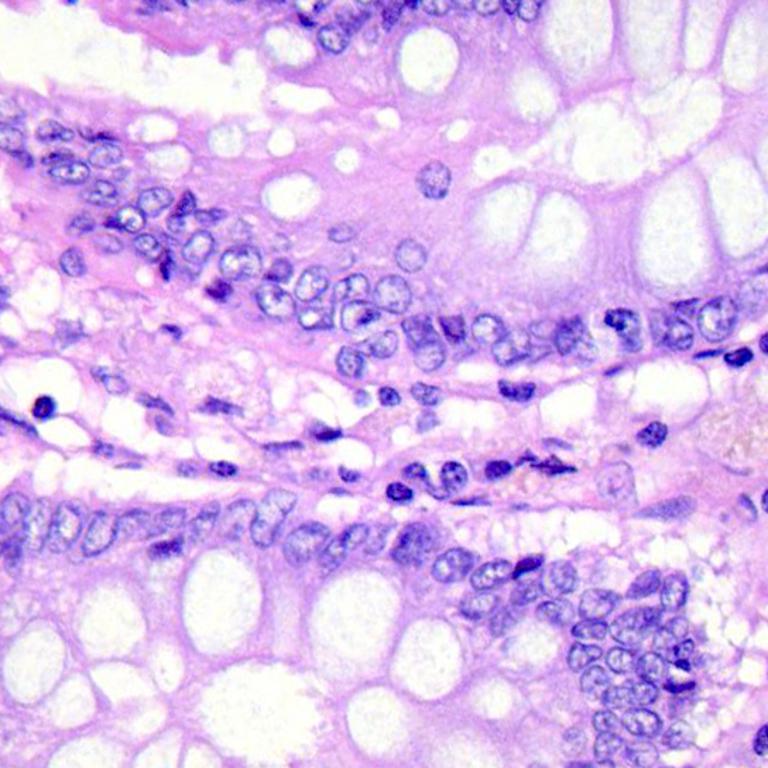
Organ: colon
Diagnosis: benign